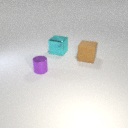
large brown rubber cube in front of large cyan metal cube